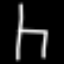
Label: chair